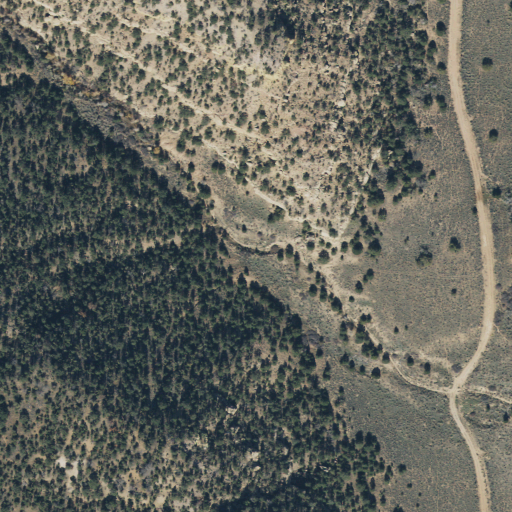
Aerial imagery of valley in Utah named Dry Mountain Hollow containing evergreen forest and shrub